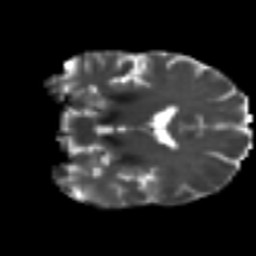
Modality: T2w
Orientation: coronal
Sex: male
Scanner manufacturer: ge
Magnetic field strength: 3 T
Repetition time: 7 s
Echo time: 0.08 s